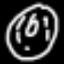
Label: donut